Question: I have an TFS server installation that through time has gone through upgrades from TFS 2005 to TFS 2008 and then to TFS 2010.
During the lifetime of the installation a lot of projects have been created and different project templates have been used. MSF Agile 4.0, 4.1, 4.2 and 5.0. and a few MSF CMMI ones.
What I would like to do is "replace" the project template used for all these projects to use a new one common one: Microsoft Visual Studio Scrum 1.0.
I am aware that TFS project templates are used as for creating new projects and cannot modify the tfs projects definitions after creation.
Uptil now only the version control and build server part of TFS have been used and there are no existing work item types.
Additionally all projects and build scripts are depending on the source code paths stay the same.
As I see it I have the following options:
1. All code is moved to a temporary team project.
2. The old project is deleted
3. New project with the original name and correct process template is created
4. Code is moved to the new team project
5. Temporary team project is deleted All the build definitions needs to be to recreated which is not an option. The source code move/branch will "mess up" the versioning history

By messing up the versioning history I mean that when you move source code it will behind the scenes do a delete + source rename on the original location and the history will still be located in the old project. This will make searching in the history difficult and if I actually delete the old project I will loose all the history before the source code move.
This is really not an option for me since there is years of code change history that is needed to for supporting the different applications being built.
-
For each tfs project
- Delete existing work item definitions using "witadmin deletewitd"- Import each work item definition from the new process template using "witadmin importwitd"- Import work item categories using "witadmin importcategories"- Delete old reports in project folder in report server- Upload the report definitions from the new process template- Modify data sources used for the reports using the report manager to point to the correct shared data sources (TfsReportDS and TfsOlapReportsDS)- Modify the report parameter ExplicitProject default value to "" (empty string) and disable prompt user option.- Export the documents in the old SharePoint site using stsadm- Delete the old SharePoint site- Recreate the sharepoint site using the TFS2010 Agile Dashboard site template- Activate site feature "Team Foundation Server Scrum dashboard"- In TFS Project Settings -> Project Portal Settings: Enable "team project portal" and ensure the url is correct. Enable "reports and dashboards refer to data for this team project"
And finally..
- Process the Warehouse- Process the Analysis Database
Even though that this involves a lot of small steps this looks more appealing because
this option will not force me to move the source code and my existing build definitions will be intact.
Are there other ways to achieve the replacement of work item types that I haven't mentioned?
And/or am I missing any steps in last solution?
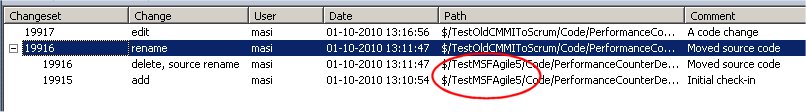
Answer: Given that you aren't using any existing work item types, your final proposal looks like the best option.
After deleting the old reports and exporting the SharePoint documents (you could also use Windows Explorer instead of stsadm), there are actually two commands in '<URL>' that will help you. This will reduce it from 14 steps down to 5 or 6 steps.
'''
tfpt addprojectreports Add or overwrite reports for an existing team project
tfpt addprojectportal Add or move portal for an existing team project
tfpt addprojectreports /collection:http://yourtfs:8080/tfs/YourCollection /teamproject:"Your Team Project" /processtemplate:"Microsoft Visual Studio Scrum 1.0" /verbose
tfpt addprojectreports /collection:http://yourtfs:8080/tfs/YourCollection /teamproject:"Your Team Project" /processtemplate:"Microsoft Visual Studio Scrum 1.0" /verbose
'''